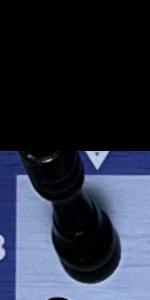
Label: Rook_Black